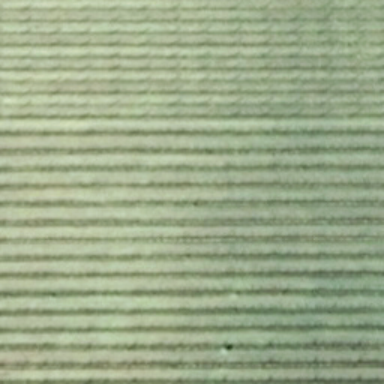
There is a piece of formland .